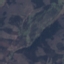
Land use / land cover class: HerbaceousVegetation